Question: Here is the screenshot of the Adobe Encore program.
Here you can see the set of the darkish components.
Can such be bought, downloaded, etc? Are they made public from Adobe Cor.?
Thanks

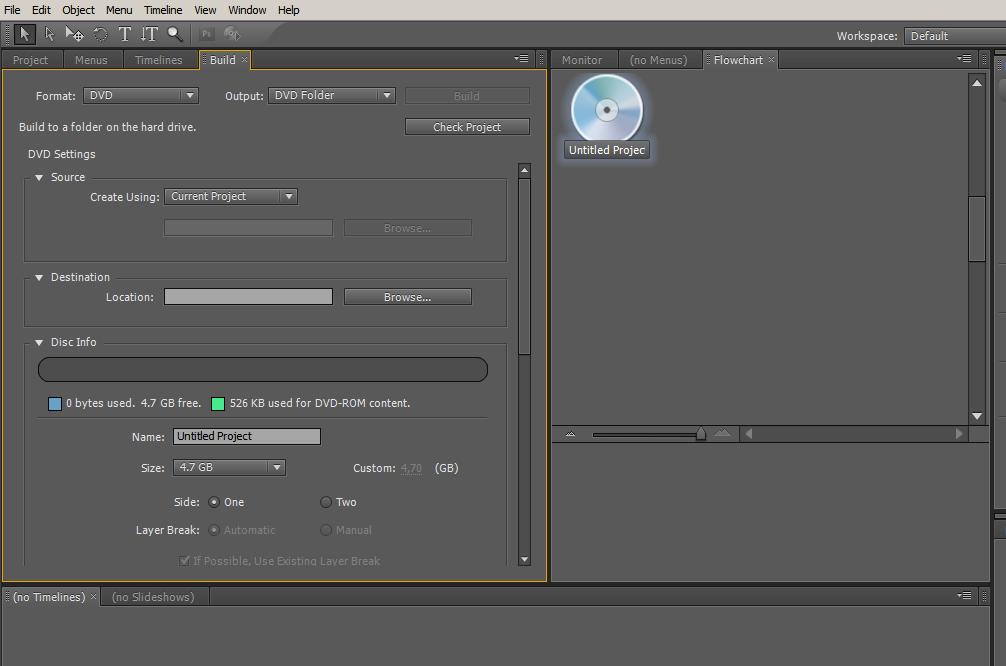
Answer: The easiest way to achieve that look and feel is either:
1. To purchase a skin engine or component library that has skins enabled, if you must use an old version of Delphi prior to XE2.
2. But the preferred method is to just use the VCL skins library that comes in Delphi XE2, called VCL Styles. Unfortunately it has bugs, but so do all the other skin libraries. You can also achieve similar results in Delphi XE2 using the Firemonkey framework, which like whatever non-delphi technology is used in Adobe products, eschews native controls for a completely self-contained environment that can look any way you want it to.
If you want funky/pretty user interfaces, personally, I recommend you get Delphi XE2. If you insist on "try/buy/component" then I suggest you look into the Developer Express component suite, or one of the ones listed in <URL> such as VCLSkin.